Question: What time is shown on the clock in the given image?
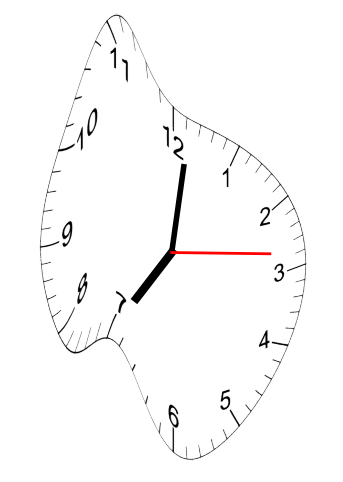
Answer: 07:01:14